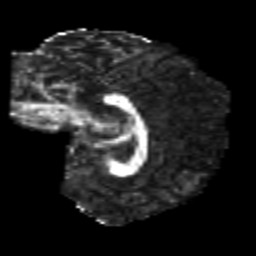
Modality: FA
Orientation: sagittal
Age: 25
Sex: female
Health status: healthy
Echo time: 0.074 s